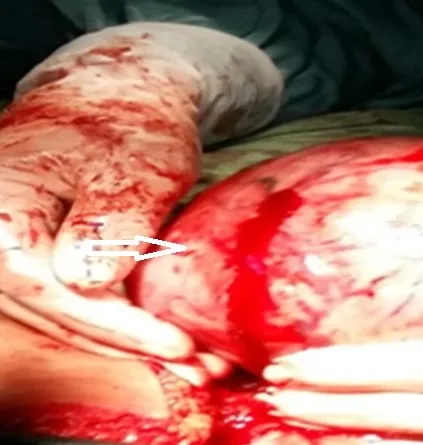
Exploratory laparotomy identified the bleeding site, a ruptured vein located over the dome of the fundal myoma.
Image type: medical_photograph (other_medical_photograph)